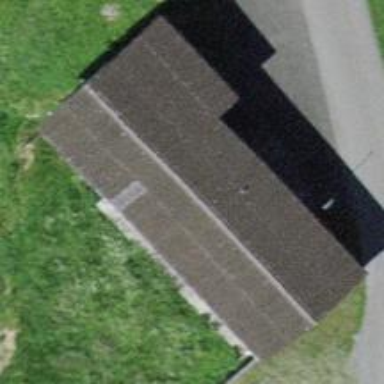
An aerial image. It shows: Building dedicated to shooting sports.